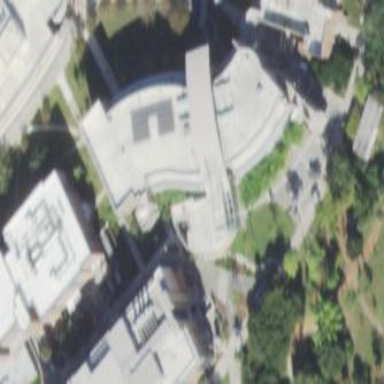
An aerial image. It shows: University building.